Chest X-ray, AP view. Patient: 51 years old, sex M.
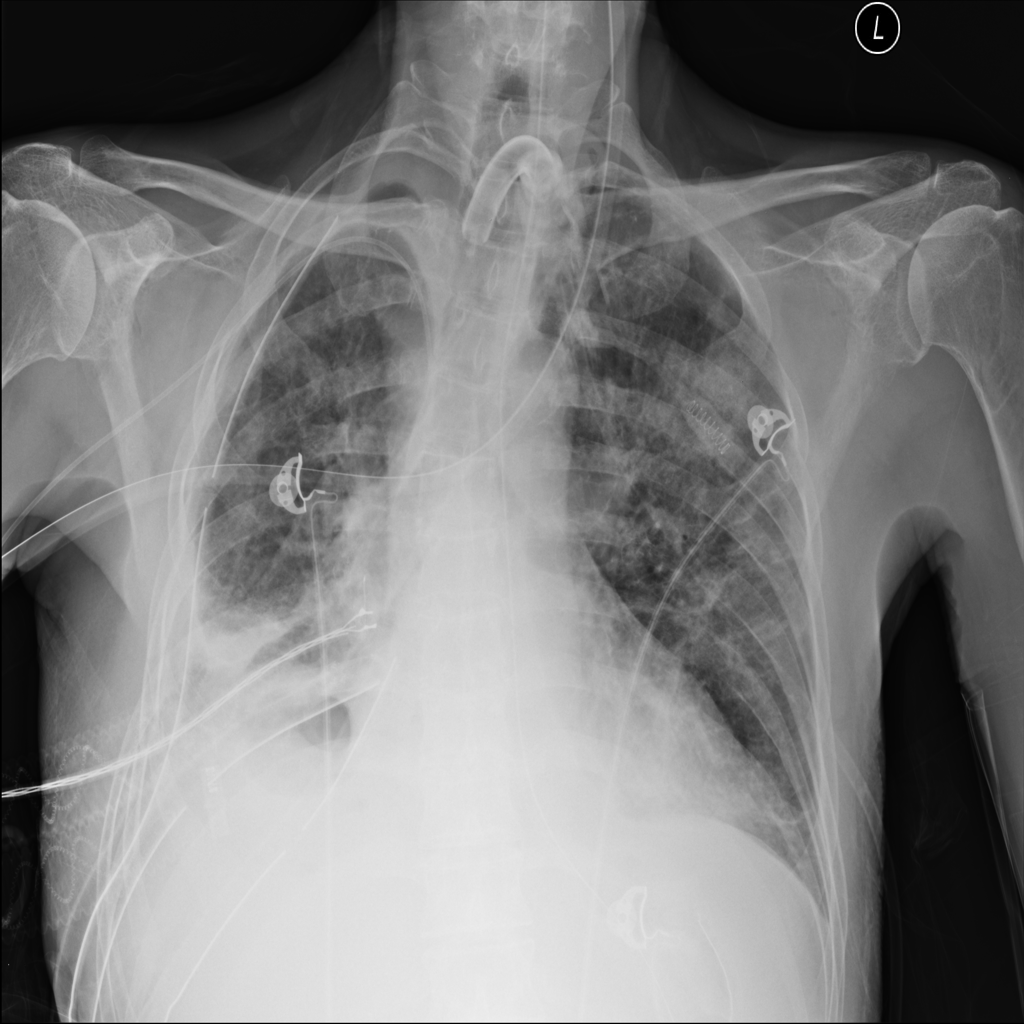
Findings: Atelectasis